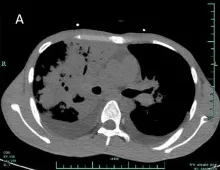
Clinical photos. (A) Bilateral lung infection with a bilateral pleural effusion, a paraspinal mass of the right lower mediastinum, and pericardial effusion.
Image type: radiology (ct)